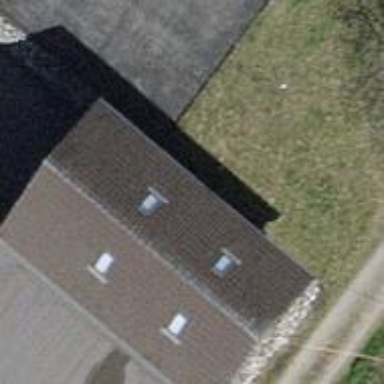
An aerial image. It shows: Garage.